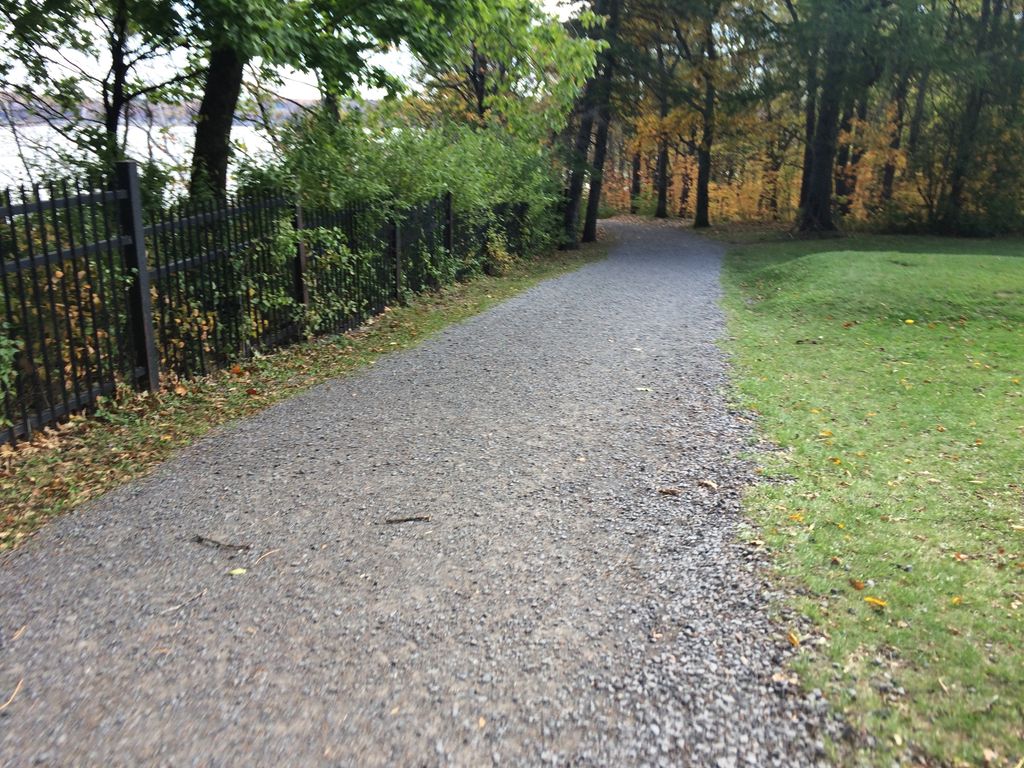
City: quebec_city